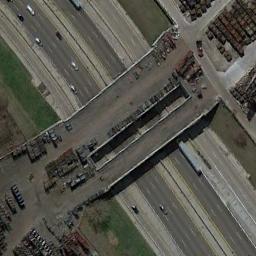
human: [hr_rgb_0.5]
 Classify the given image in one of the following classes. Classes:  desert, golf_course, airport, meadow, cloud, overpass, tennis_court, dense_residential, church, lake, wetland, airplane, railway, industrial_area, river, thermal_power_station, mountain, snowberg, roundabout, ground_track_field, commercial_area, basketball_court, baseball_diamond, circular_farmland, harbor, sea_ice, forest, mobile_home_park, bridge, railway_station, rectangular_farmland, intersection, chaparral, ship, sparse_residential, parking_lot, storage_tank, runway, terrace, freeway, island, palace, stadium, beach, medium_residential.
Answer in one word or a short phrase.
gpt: overpass